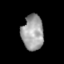
Tissue: skin
Cell type: Epithelial cells
Senescence score: 0.7559
Nuclear area (px): 749
Mean DAPI intensity: 159.692